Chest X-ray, PA view. Patient: 75 years old, sex M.
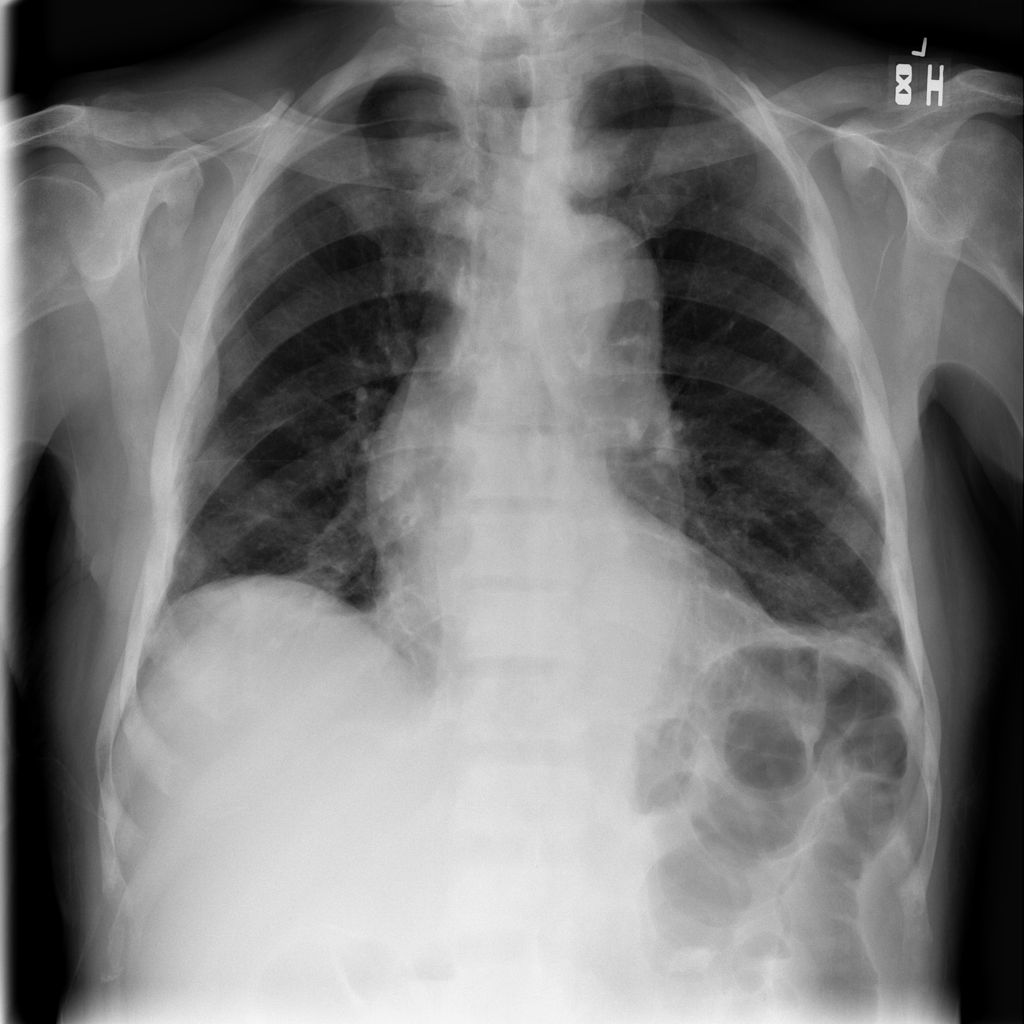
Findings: No Finding